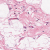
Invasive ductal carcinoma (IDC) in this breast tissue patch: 0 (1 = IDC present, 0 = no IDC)